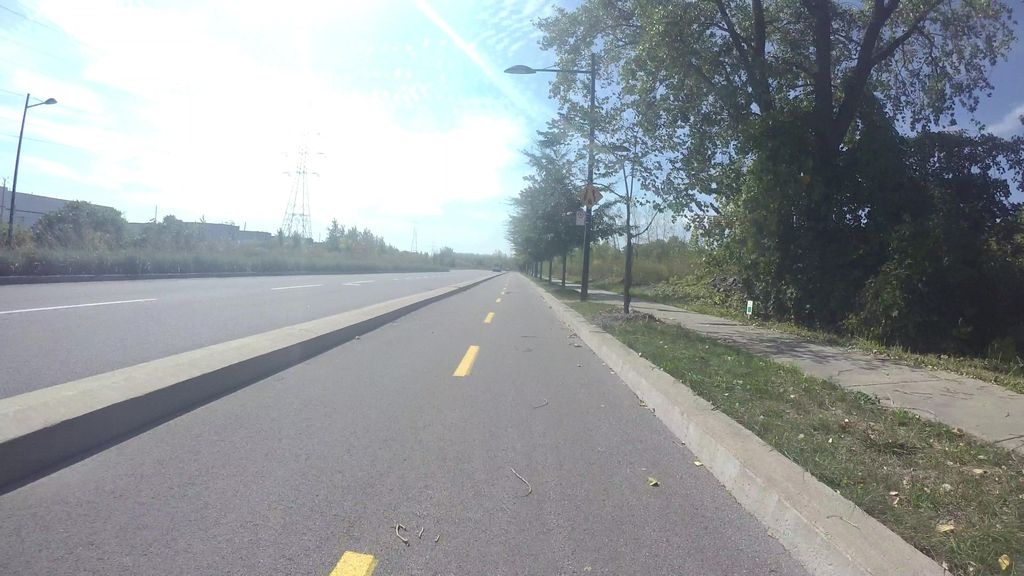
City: montreal